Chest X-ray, AP view. Patient: 42 years old, sex F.
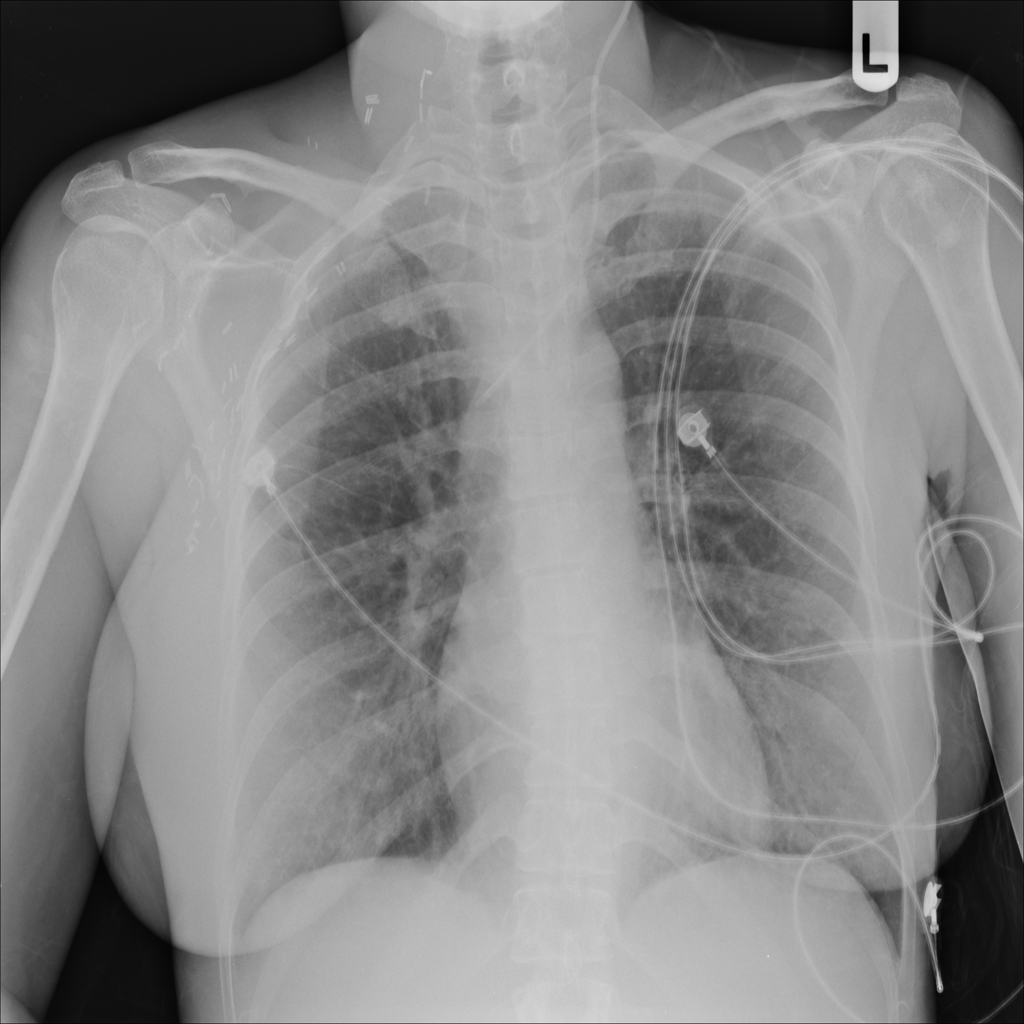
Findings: No Finding